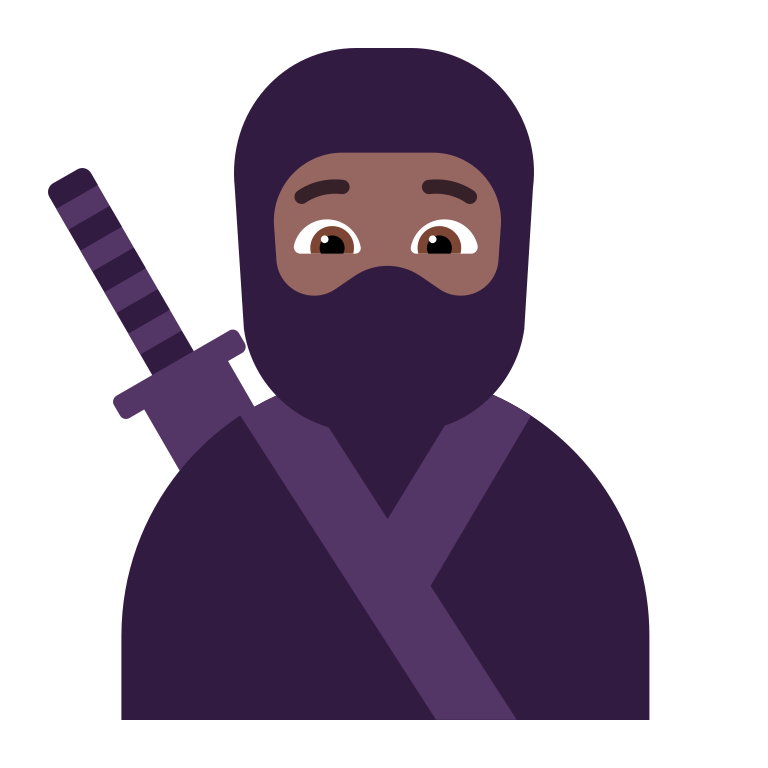
ninja flat  dark